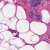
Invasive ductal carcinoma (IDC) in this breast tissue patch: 0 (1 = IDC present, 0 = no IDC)